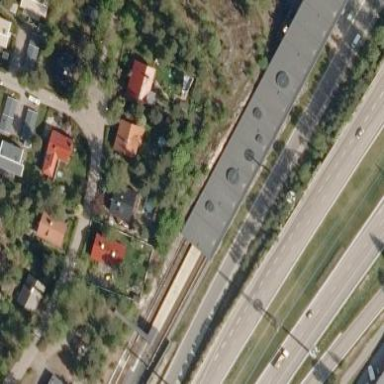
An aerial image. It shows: Platform for public transport with shelter. The platform is for railway use.